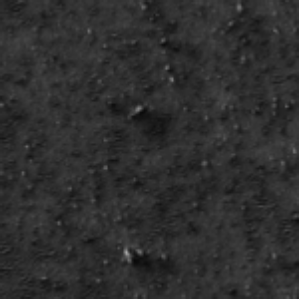
Label: frost